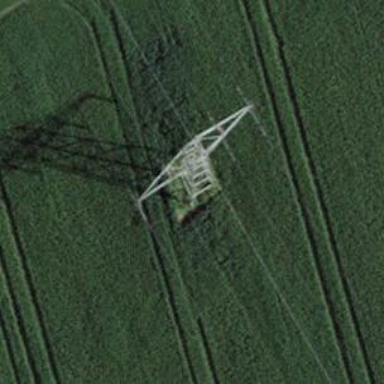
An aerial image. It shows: Power tower.